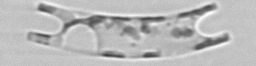
Label: Eucampia